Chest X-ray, PA view. Patient: 48 years old, sex M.
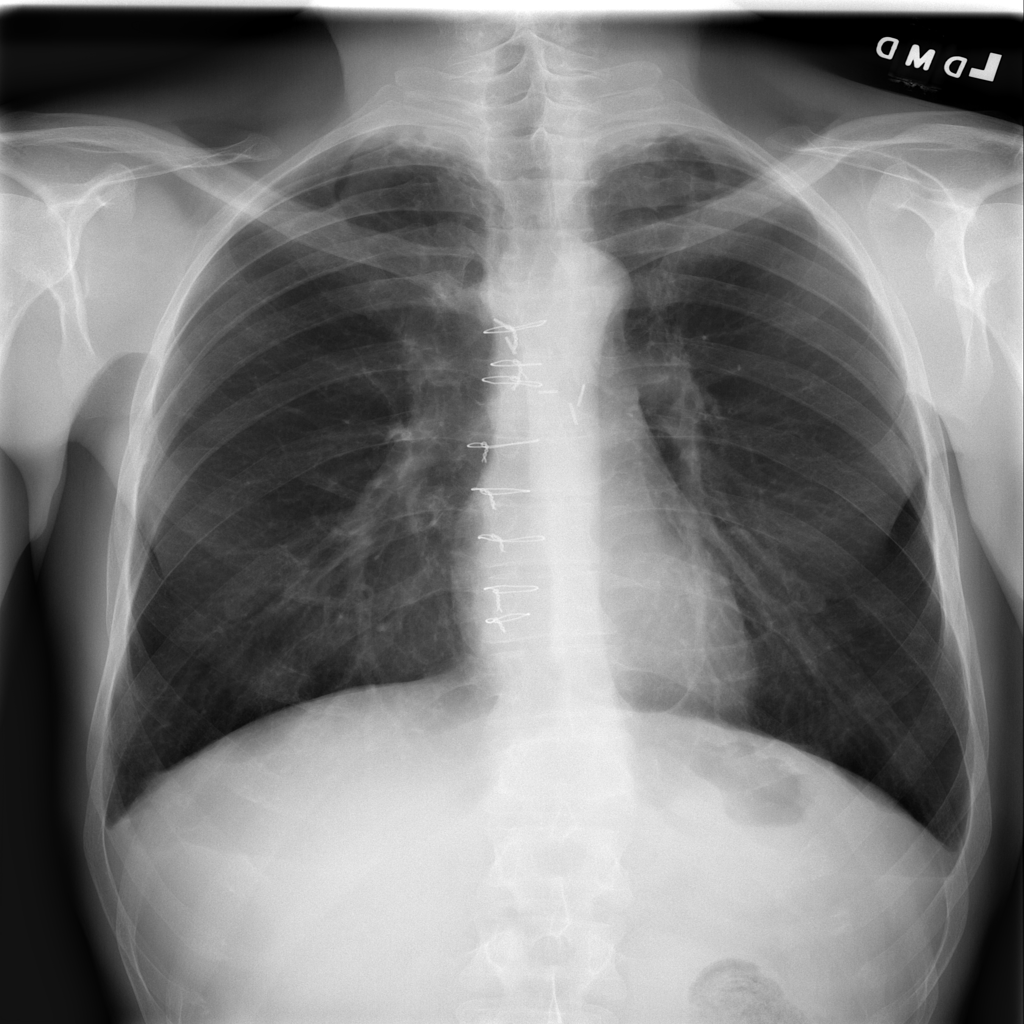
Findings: Fibrosis, Infiltration, Pleural_Thickening